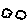
Label: cloud